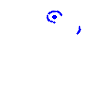
Particle: electron